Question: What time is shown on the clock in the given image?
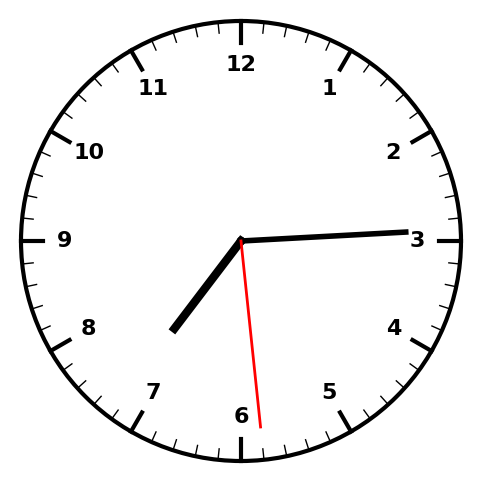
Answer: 07:14:29